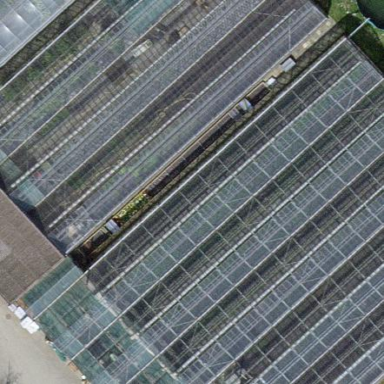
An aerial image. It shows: Greenhouse.